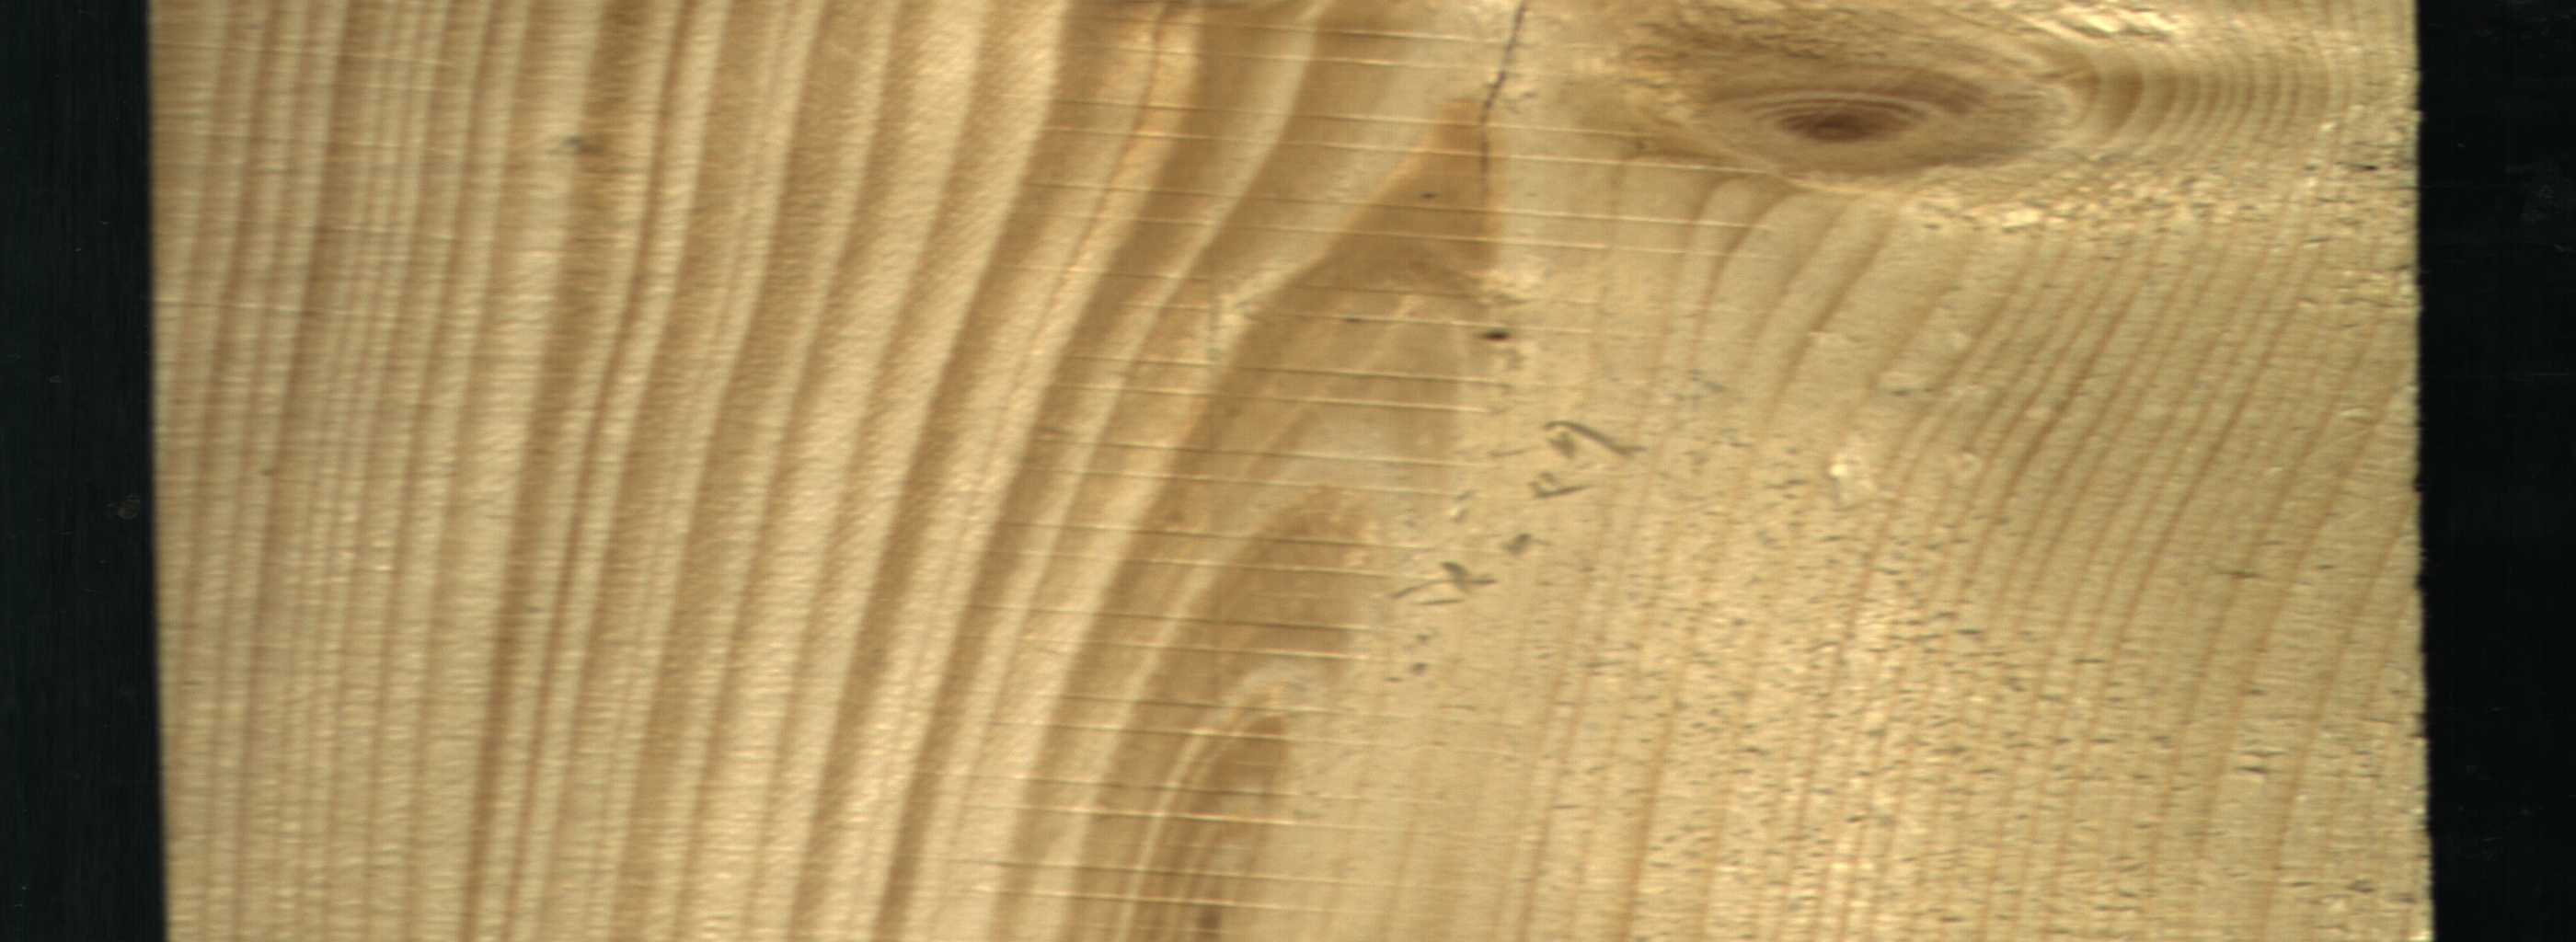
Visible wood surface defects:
Live_Knot